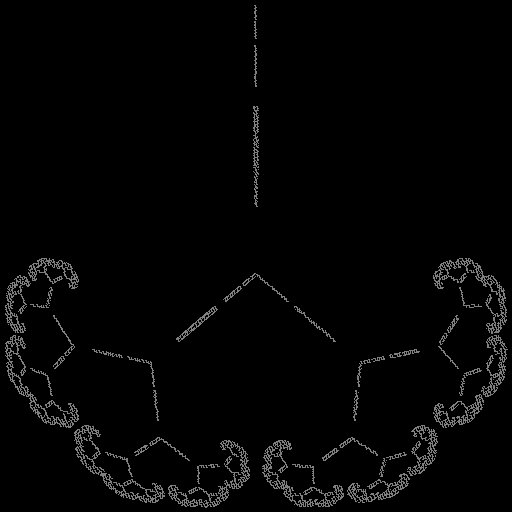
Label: sticks